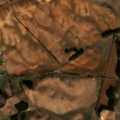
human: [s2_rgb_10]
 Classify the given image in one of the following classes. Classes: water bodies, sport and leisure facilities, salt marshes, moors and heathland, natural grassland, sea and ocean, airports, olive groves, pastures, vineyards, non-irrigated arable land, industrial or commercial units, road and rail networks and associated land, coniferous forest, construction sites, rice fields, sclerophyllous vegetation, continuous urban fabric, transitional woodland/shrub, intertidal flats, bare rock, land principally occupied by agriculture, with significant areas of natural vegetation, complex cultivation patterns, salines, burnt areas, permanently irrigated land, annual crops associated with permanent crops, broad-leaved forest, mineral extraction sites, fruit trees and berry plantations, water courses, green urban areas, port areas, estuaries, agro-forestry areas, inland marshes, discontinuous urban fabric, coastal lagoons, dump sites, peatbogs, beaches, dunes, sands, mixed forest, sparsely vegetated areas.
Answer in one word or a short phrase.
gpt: non-irrigated arable land, complex cultivation patterns